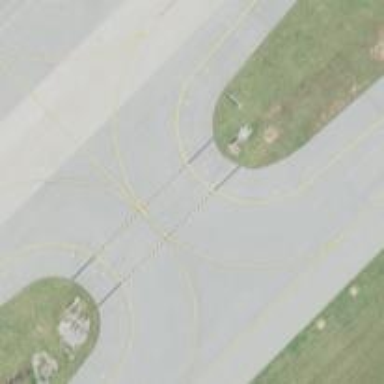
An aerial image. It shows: View of taxiway at the airport.